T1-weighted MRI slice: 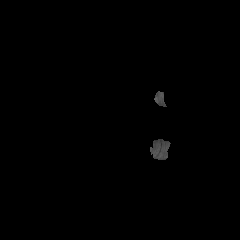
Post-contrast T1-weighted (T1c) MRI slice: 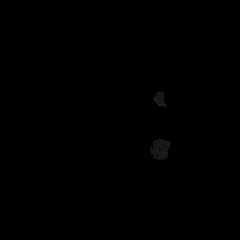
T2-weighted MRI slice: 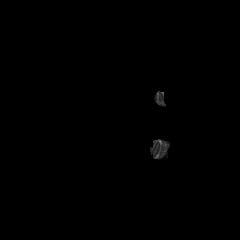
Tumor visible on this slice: no